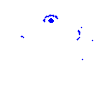
Particle: pion